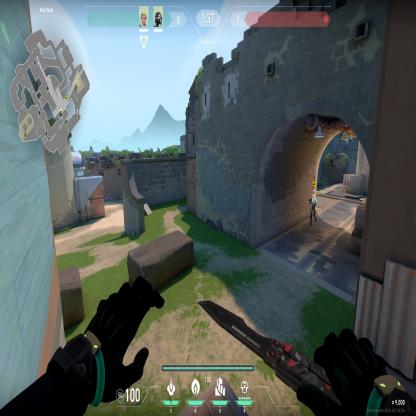
Label: teammate